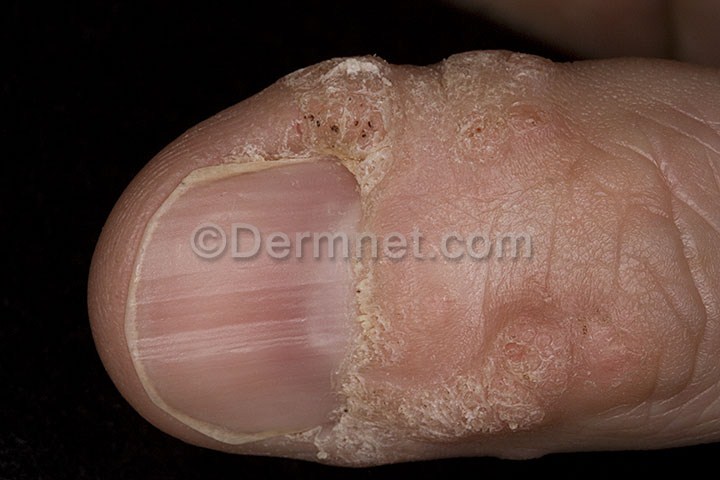
Disease: Warts Molluscum and other Viral Infections